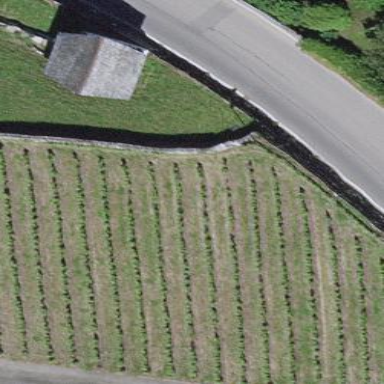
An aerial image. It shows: Beautiful vineyard in the countryside.